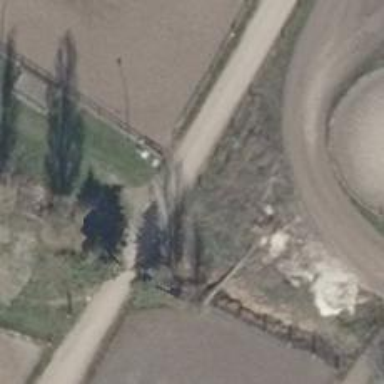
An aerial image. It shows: Track road with bridge.